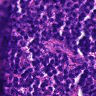
Metastatic tissue present: no